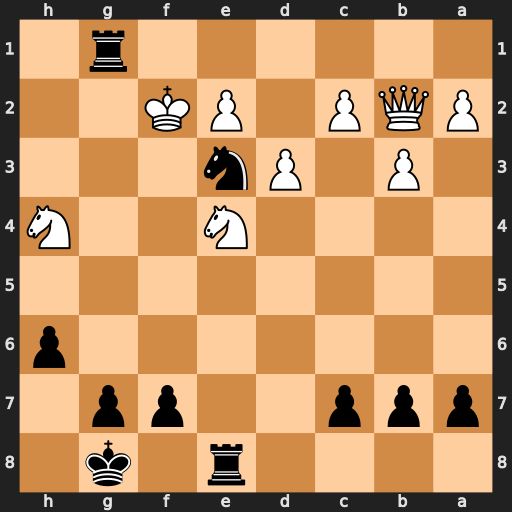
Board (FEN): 4r1k1/ppp2pp1/7p/8/4N2N/1P1Pn3/PQP1PK2/6r1
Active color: b
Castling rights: -
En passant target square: -
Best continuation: Nd1+ Kxg1 Nxb2